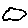
Label: cloud